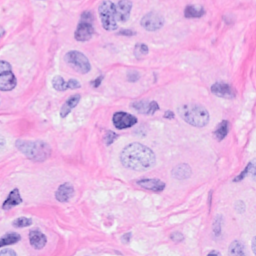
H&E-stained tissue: Breast